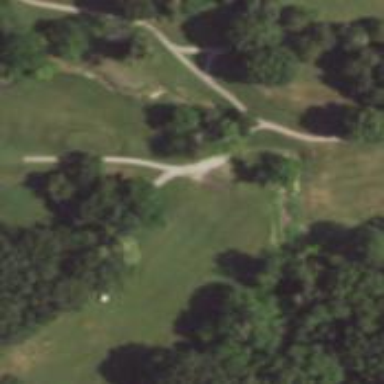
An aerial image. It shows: Footway that serves as golf path.